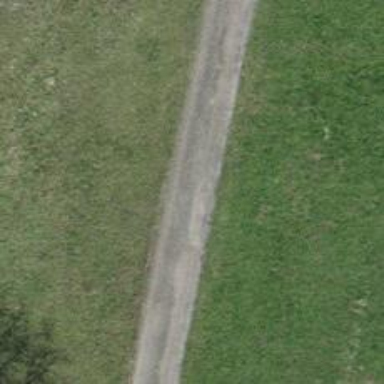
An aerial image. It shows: Compacted track road.